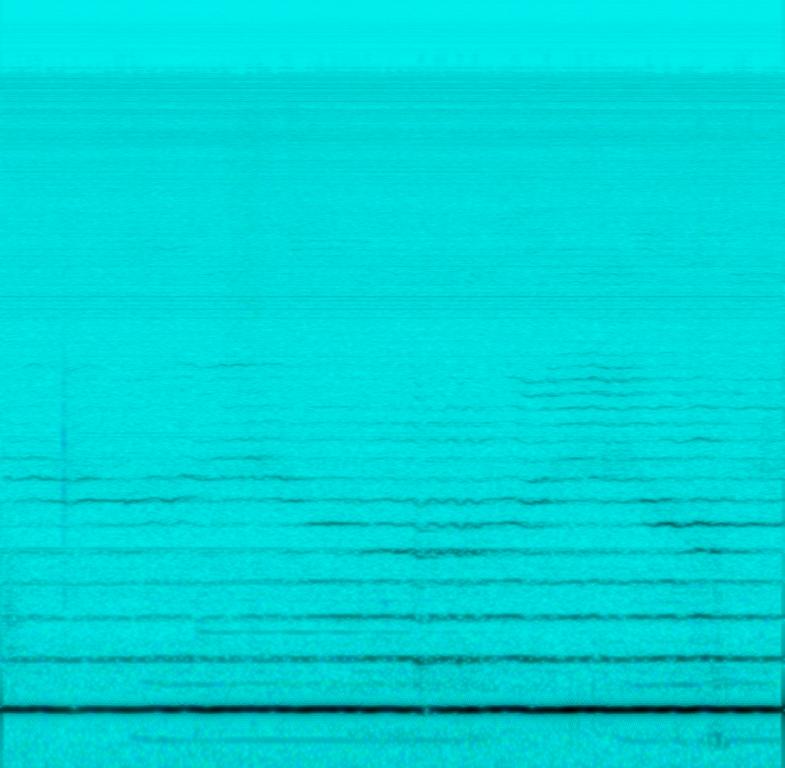
The low quality recording features a bowl scraping resonance tone over which there is a deep male vocal hum. The recording is in mono, noisy and it sounds calming and relaxing.